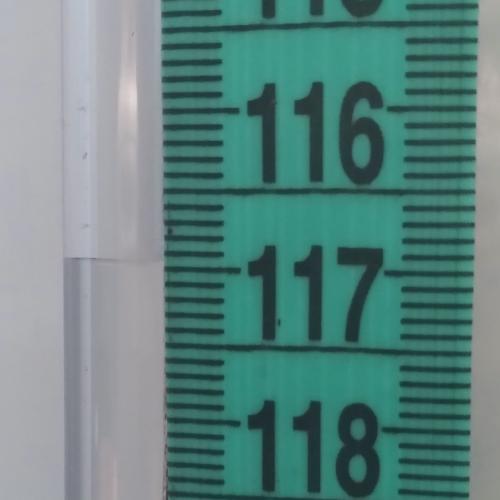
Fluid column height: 117.0 cm